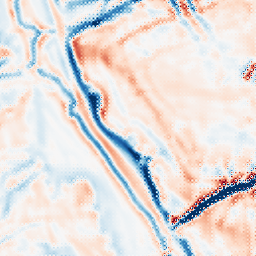
Category: multiscale
Decomposition family: dog
Decomposition parameters: sigma_low: 3
sigma_high: 5
Upsampling method: regularized
Upsampling parameters: scale: 2
lambda_reg: 0.1
Upsampling scale: 2